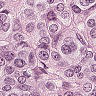
Metastatic tissue present: yes